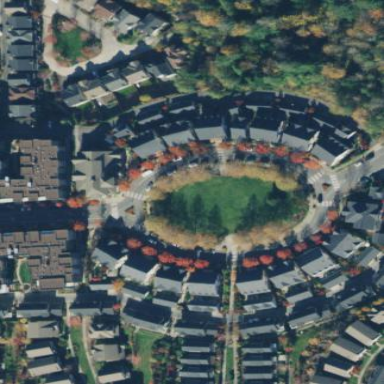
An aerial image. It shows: Roundabout on residential road.